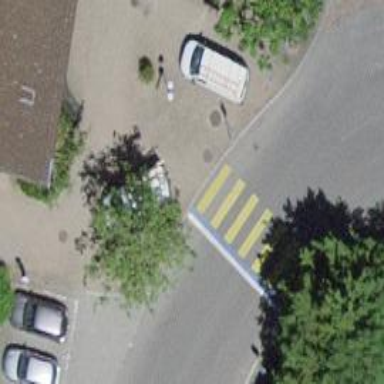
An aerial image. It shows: Marked crossing with zebra markings on the road.